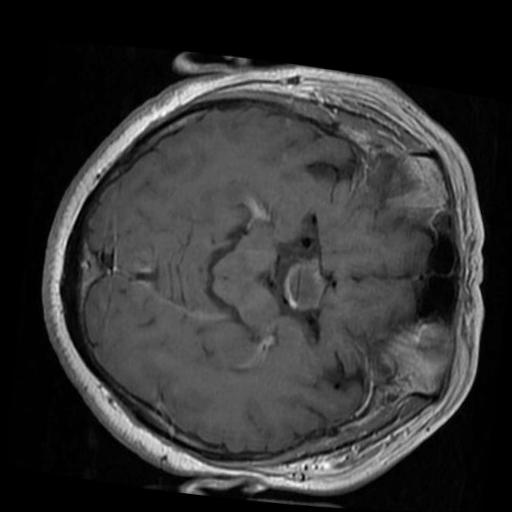
Label: brain_tumor